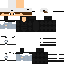
A female human skin with dark skin, wearing brown bald dressed in a black hoodie and black pants, featuring a closed mouth.